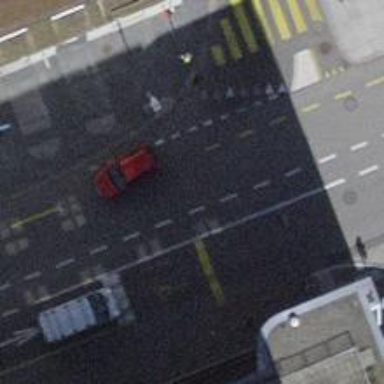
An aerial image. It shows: Road with traffic signals.